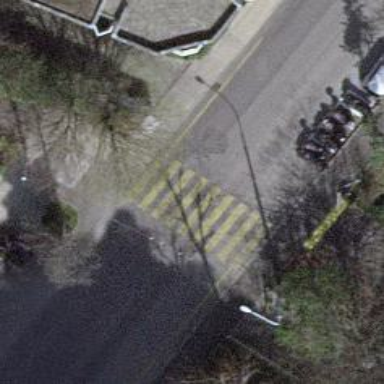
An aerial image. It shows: Residential road with trolley wires.